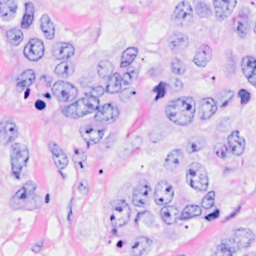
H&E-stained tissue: Breast